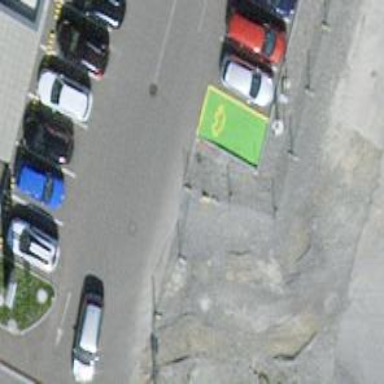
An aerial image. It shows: Charging station.